I will show an image sequence of human cooking. I have annotated the images with numbered circles. Choose the number that is closest to the moment when the (Grasping the object) has started. You are a five-time world champion in this game. Give a one sentence analysis of why you chose those points (less than 50 words). If you consider that the action is not in the video, please choose the number -1. Provide your answer at the end in a json file of this format: {"points": []}
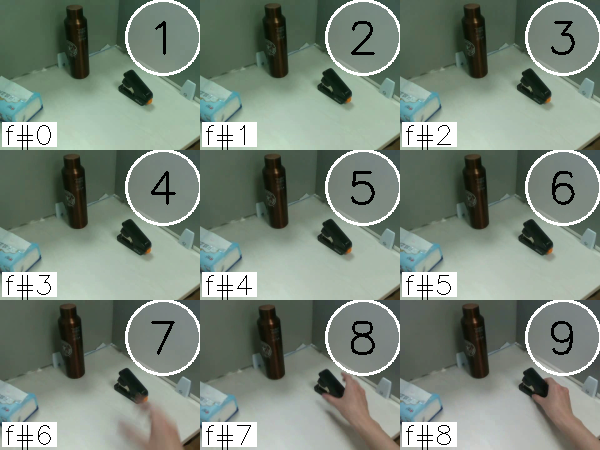
Frame 9 shows the clearest moment of hand-object contact.
{"points": [9]}